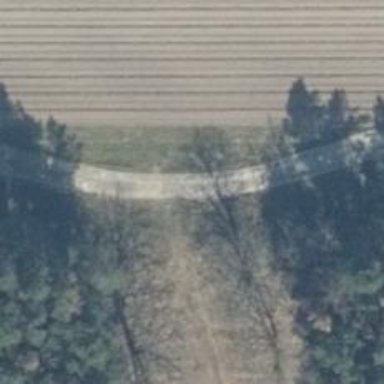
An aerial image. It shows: Concrete track with grade 2 surface.